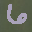
Label: 6